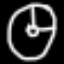
Label: clock